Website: crate-barrel
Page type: billing-address
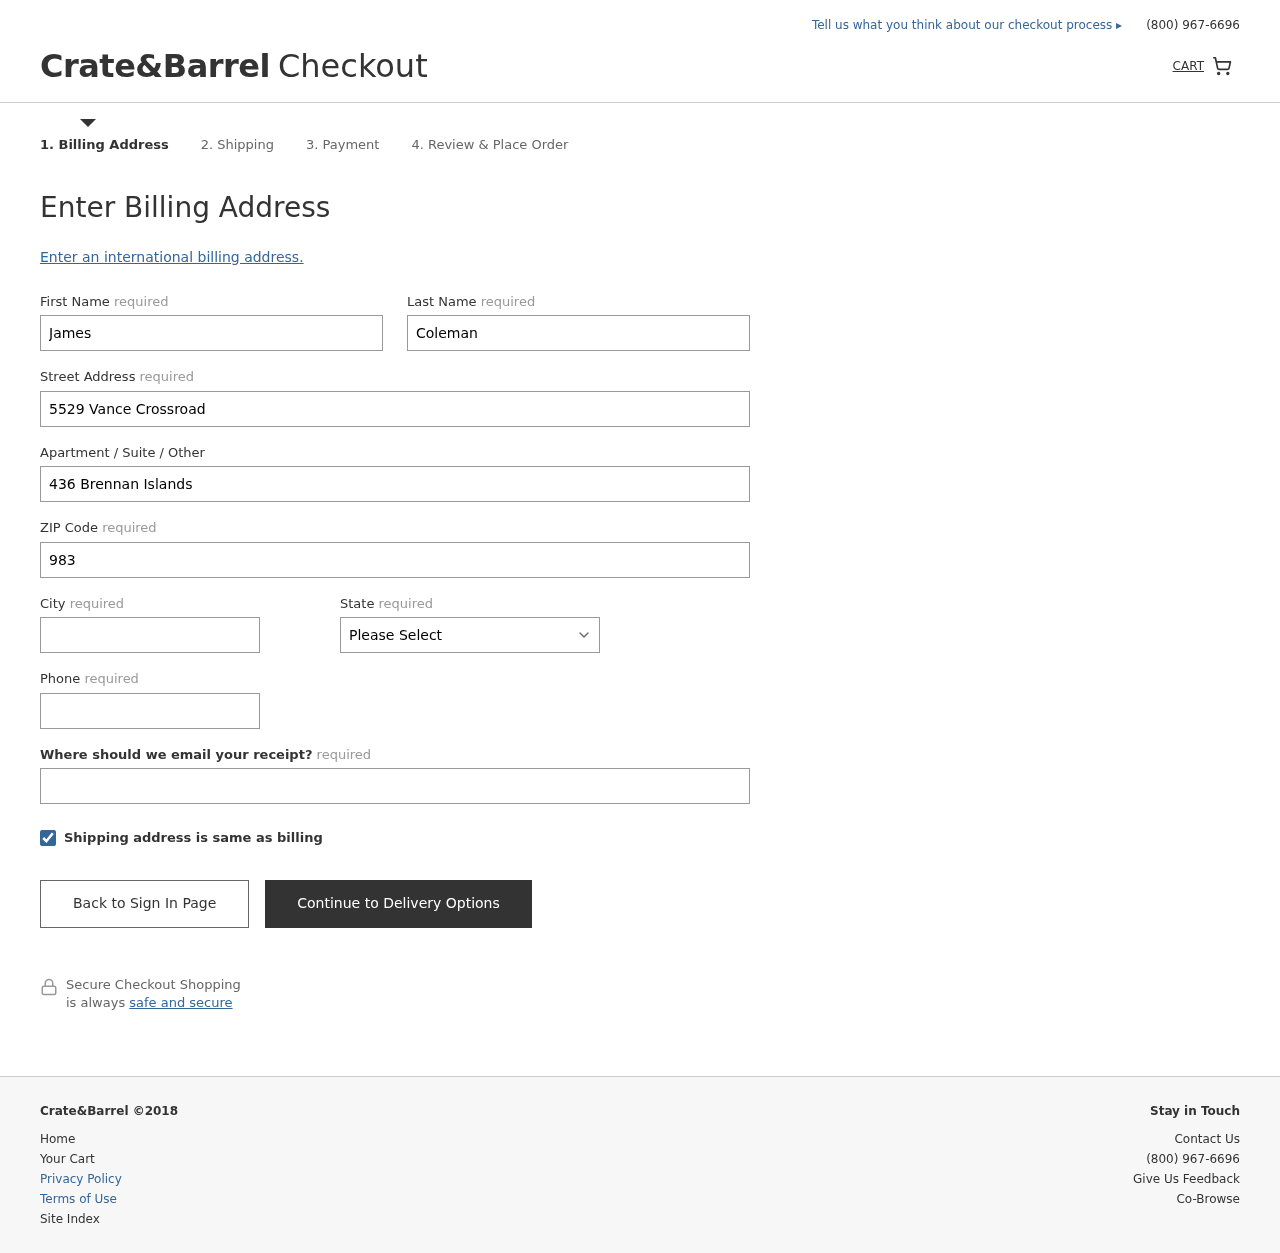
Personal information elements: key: PII_STATE
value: Hawaii
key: PII_FIRSTNAME
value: James
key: PII_LASTNAME
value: Coleman
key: PII_STREET
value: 5529 Vance Crossroad
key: PII_STREET2
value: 436 Brennan Islands
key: PII_POSTCODE
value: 98394
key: PII_CITY
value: North Christopher
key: PII_PHONE
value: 8204376699
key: PII_EMAIL
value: jamescoleman@hotmail.com